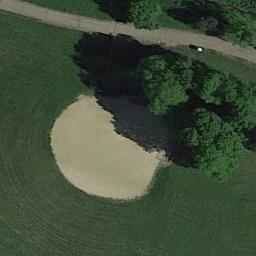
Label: baseball_diamond